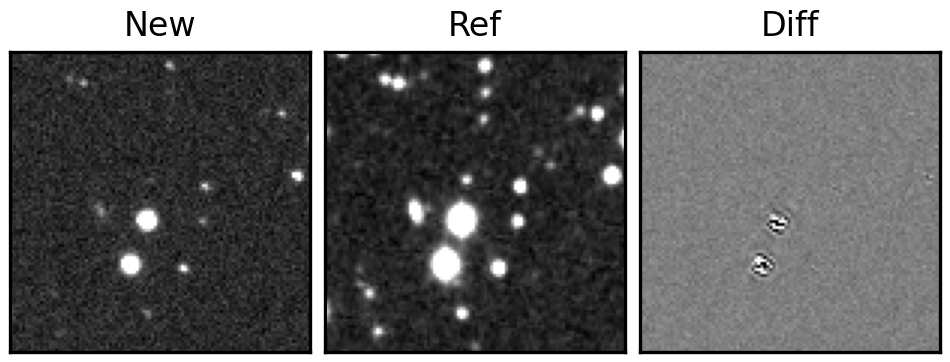
Label: bogus